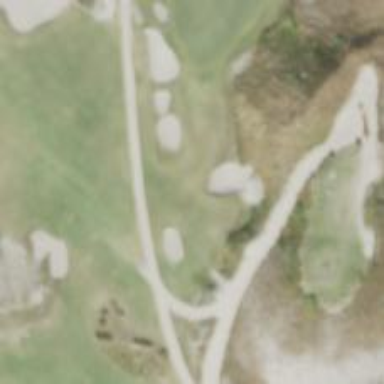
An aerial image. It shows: Pathway for golfing.